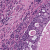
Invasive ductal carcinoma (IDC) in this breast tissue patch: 0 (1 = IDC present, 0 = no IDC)